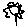
Label: flower